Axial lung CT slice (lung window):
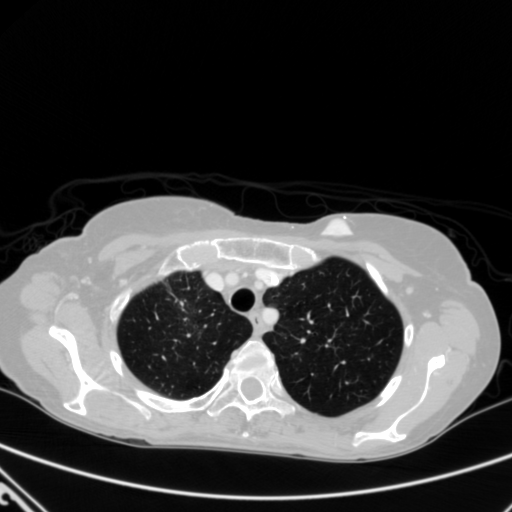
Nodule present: no